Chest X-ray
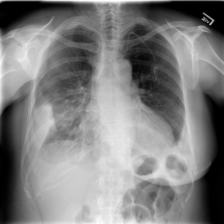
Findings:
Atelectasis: negative
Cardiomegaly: negative
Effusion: negative
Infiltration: positive
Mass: negative
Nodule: negative
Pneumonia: negative
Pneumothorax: negative
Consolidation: positive
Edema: negative
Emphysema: negative
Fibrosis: negative
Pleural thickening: negative
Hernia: negative